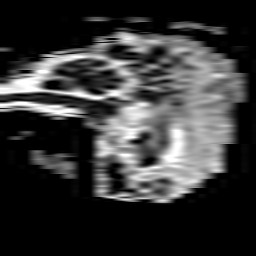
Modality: ADC
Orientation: sagittal
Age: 75
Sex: male
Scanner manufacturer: philips
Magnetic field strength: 3 T
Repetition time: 4.363 s
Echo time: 0.06165 s